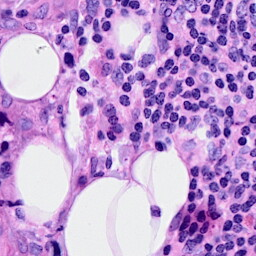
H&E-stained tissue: Breast